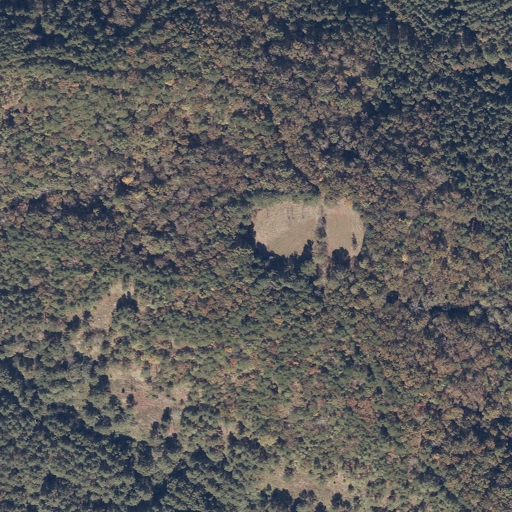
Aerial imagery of mountain in Alabama named Wolf Mountain containing deciduous forest, evergreen forest, and mixed forest